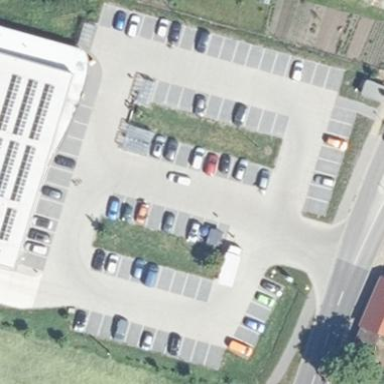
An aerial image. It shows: Parking area with surface.